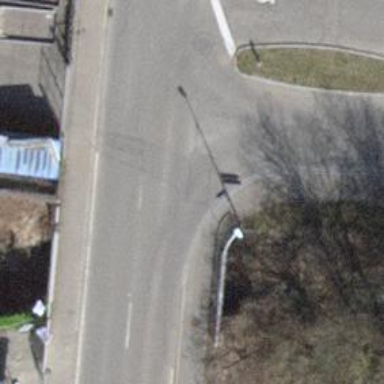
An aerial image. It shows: Secondary road with asphalt surface. There is sidewalk on the left side.